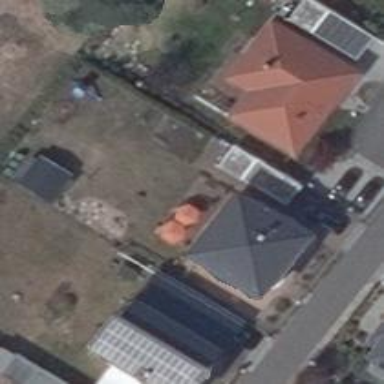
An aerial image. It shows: Simple house.